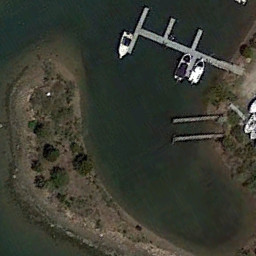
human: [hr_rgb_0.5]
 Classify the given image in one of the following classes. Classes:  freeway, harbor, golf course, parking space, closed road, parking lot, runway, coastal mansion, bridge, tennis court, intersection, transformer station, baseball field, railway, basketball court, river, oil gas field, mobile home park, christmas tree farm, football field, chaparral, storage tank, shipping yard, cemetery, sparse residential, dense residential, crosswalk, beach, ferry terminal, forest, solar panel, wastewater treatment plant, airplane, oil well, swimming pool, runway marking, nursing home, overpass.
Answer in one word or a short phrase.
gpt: ferry terminal